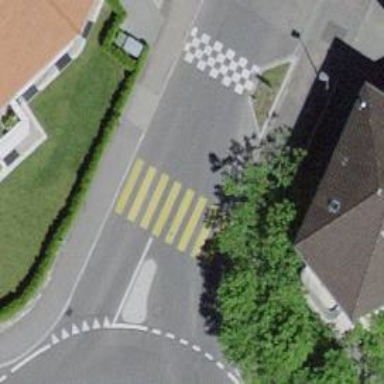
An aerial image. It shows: Zebra crossing on the road.